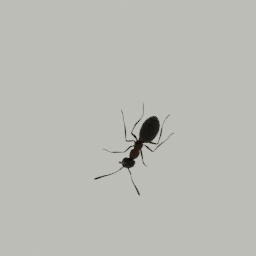
Label: animals